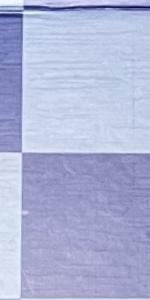
Label: Empty